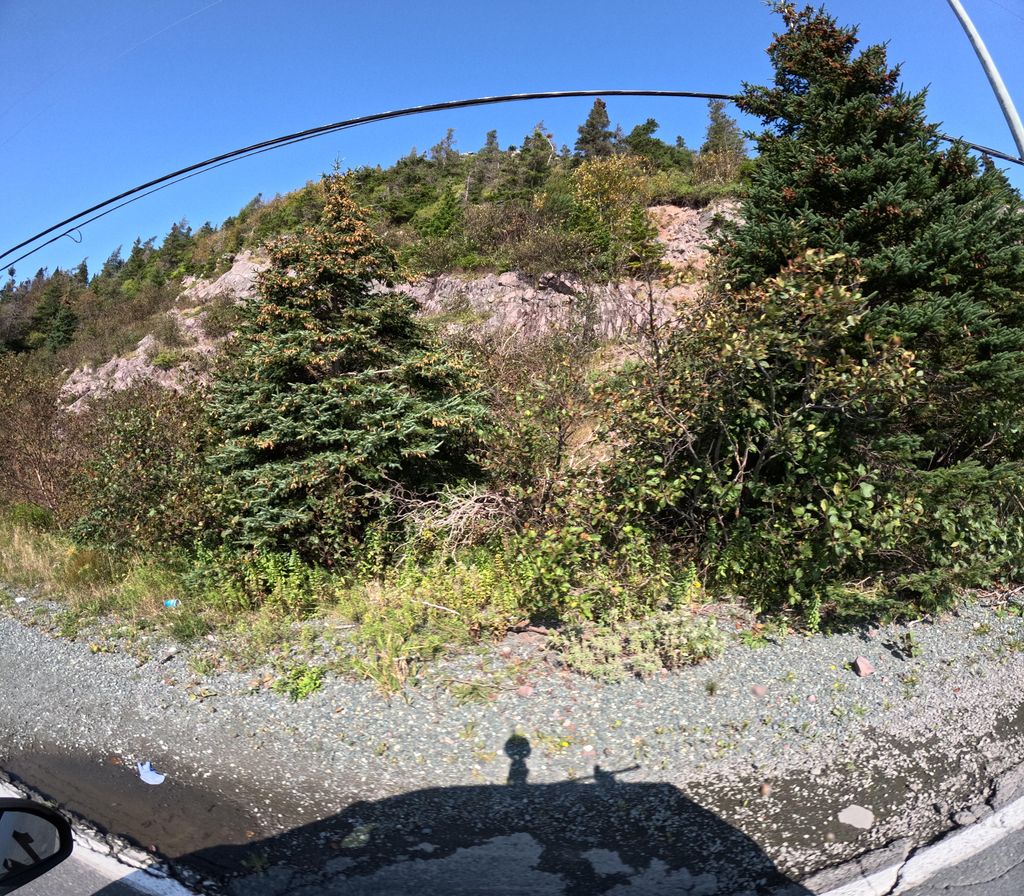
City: st_johns